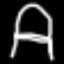
Label: chair